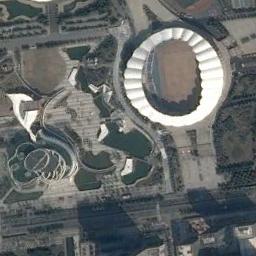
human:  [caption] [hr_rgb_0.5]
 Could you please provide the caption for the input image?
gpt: There are numerous roads around the stadium .

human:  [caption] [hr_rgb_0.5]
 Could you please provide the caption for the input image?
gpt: The stadium is next to the road and grass .

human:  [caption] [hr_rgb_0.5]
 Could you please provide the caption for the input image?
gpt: The stadium has a wavy white ceiling.

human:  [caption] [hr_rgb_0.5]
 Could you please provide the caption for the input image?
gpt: The circular stadium is surrounded by lawns .

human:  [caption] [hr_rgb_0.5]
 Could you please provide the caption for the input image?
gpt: There are some lakes beside the stadium with a white roof .